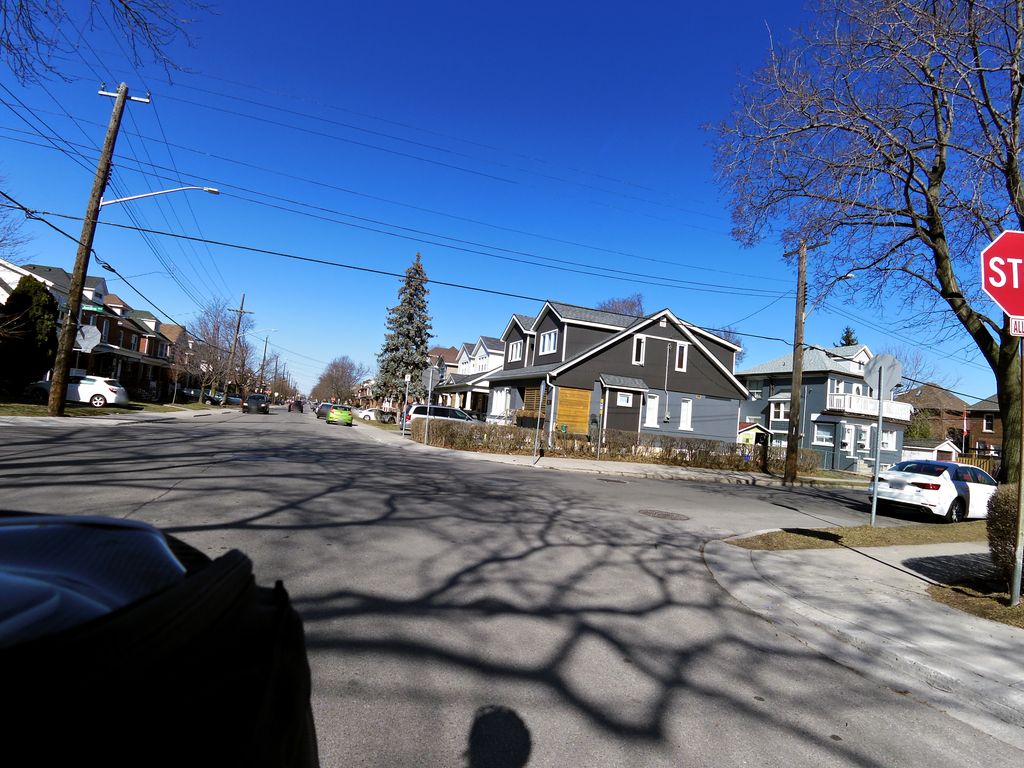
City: hamilton